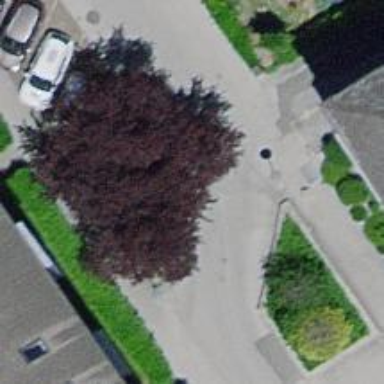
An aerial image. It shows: Asphalt road designated as living street.